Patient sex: M
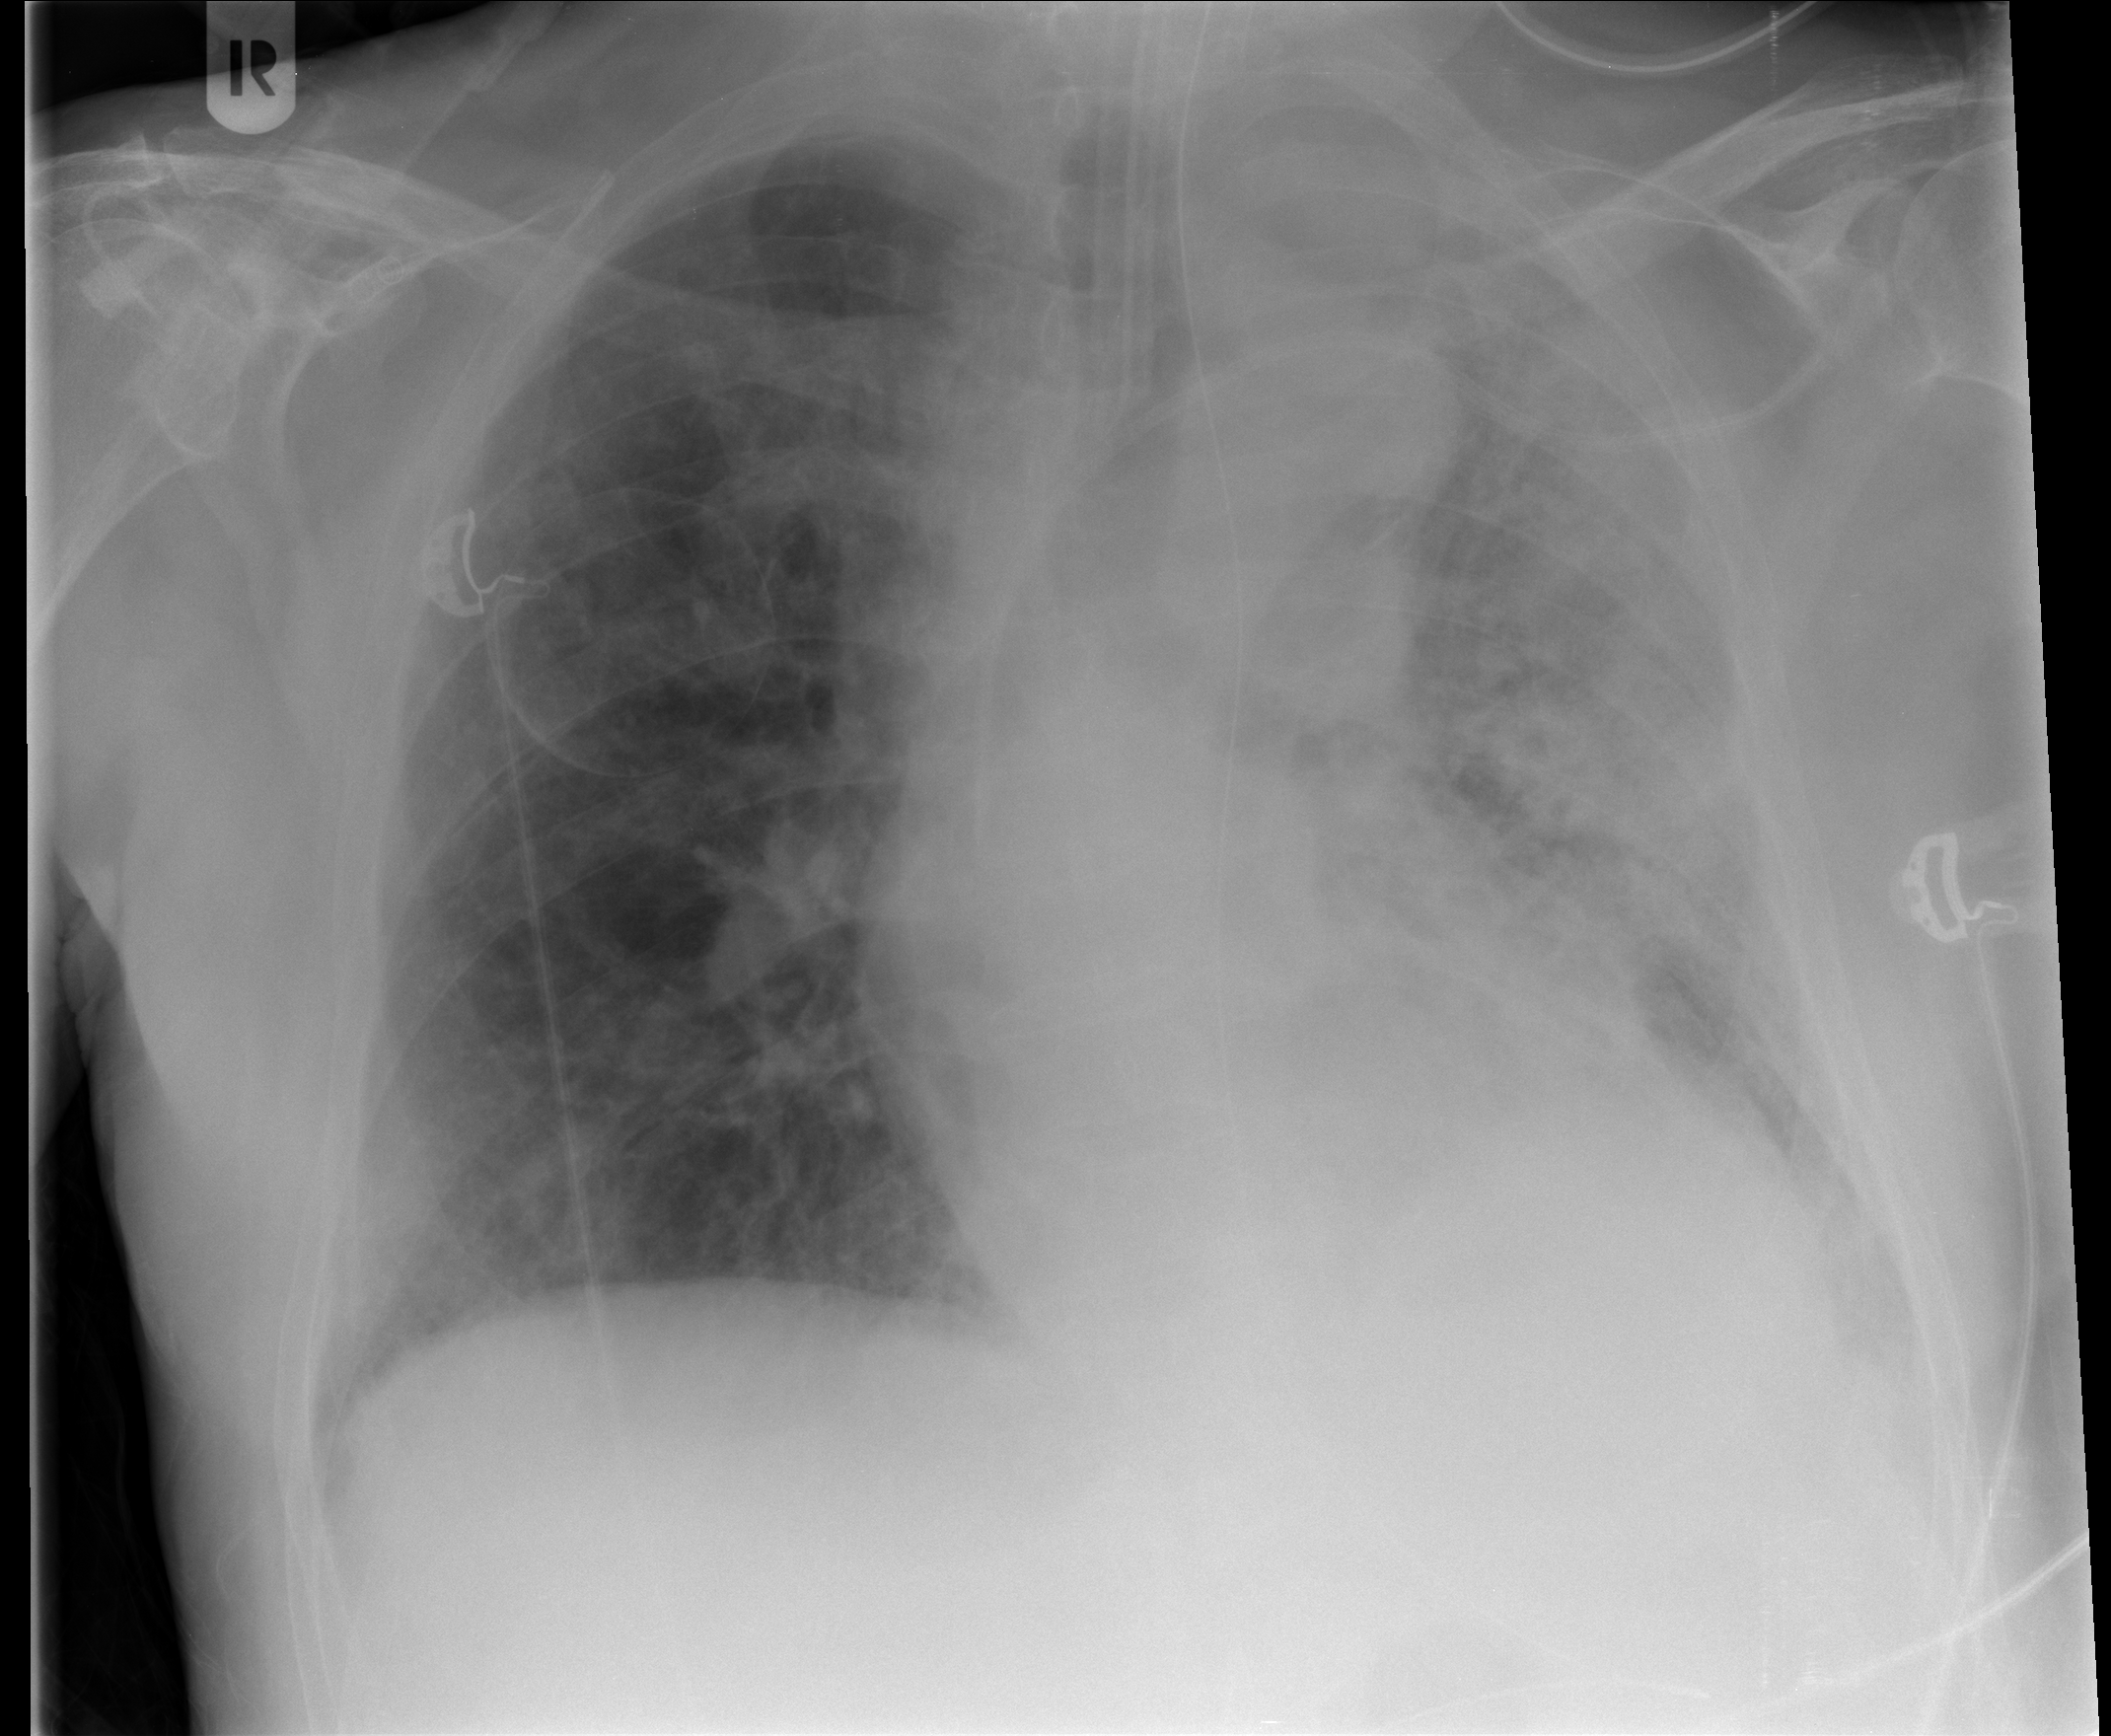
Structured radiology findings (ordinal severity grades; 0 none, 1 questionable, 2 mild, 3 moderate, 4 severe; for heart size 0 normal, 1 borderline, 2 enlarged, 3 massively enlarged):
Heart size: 2
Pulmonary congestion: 2
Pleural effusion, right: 0
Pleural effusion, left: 2
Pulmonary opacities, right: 2
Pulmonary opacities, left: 4
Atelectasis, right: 0
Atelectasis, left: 3